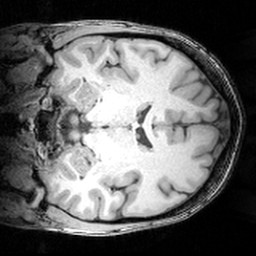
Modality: T1w
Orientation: coronal
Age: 28
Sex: female
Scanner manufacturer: siemens
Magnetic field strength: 3 T
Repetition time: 1.81 s
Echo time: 0.00351 s